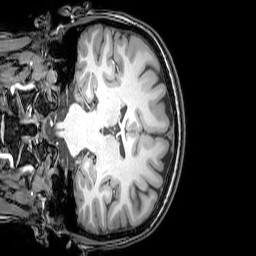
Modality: T1w
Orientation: coronal
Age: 24
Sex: female
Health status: healthy
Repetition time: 0.081 s
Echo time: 0.037 s